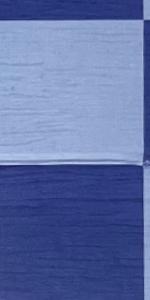
Label: Empty